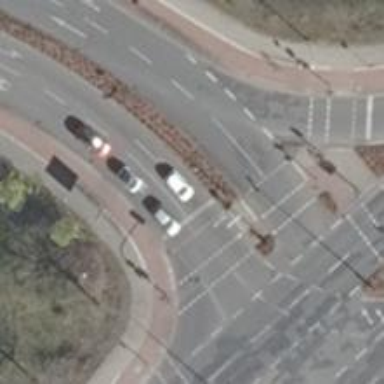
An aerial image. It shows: Road crossing with traffic signals and island.